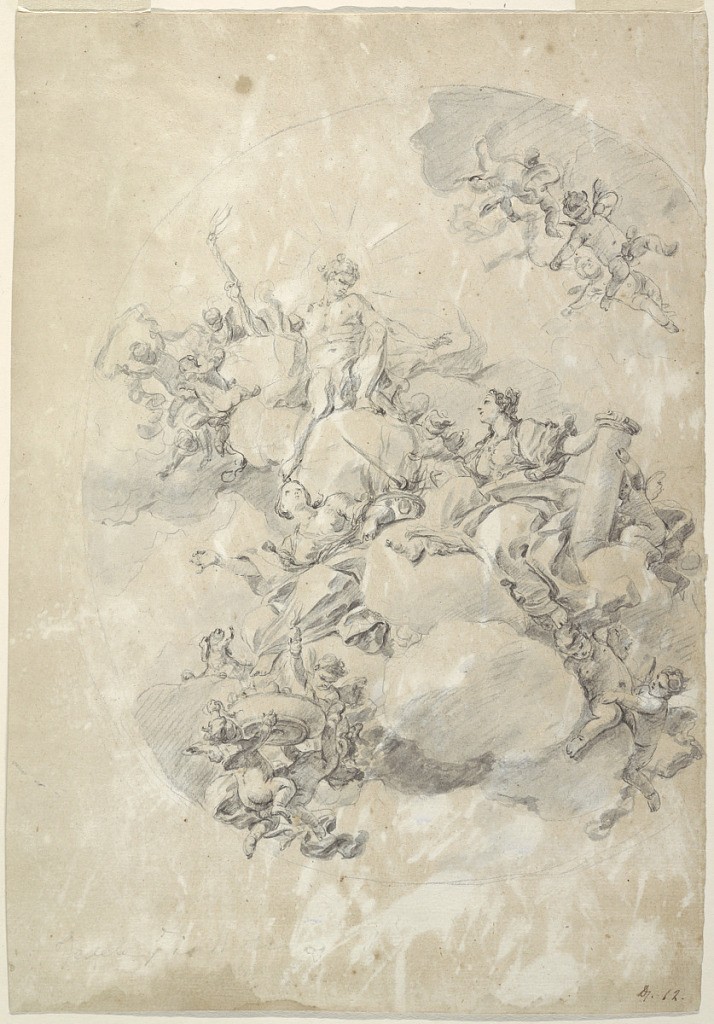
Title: Study for an Oval Ceiling Design, Apollo, Strength, and Love
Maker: Fedele Fischetti, Italian, 1734 - 1789
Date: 1760–89
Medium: Pen and brush and black ink, gray wash, black chalk on off-white laid paper
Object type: Drawing
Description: Figure of Apollo raises a torch. Allegory of Strength supports a column and holds her left hand with a sword over a fire. Love has a fire on her forehead and is accompanied by a dog and putti carrying burning hearts. The figures are seated on clouds. More putti are in attendance.